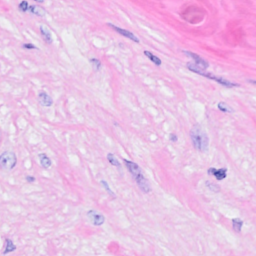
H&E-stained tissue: Breast